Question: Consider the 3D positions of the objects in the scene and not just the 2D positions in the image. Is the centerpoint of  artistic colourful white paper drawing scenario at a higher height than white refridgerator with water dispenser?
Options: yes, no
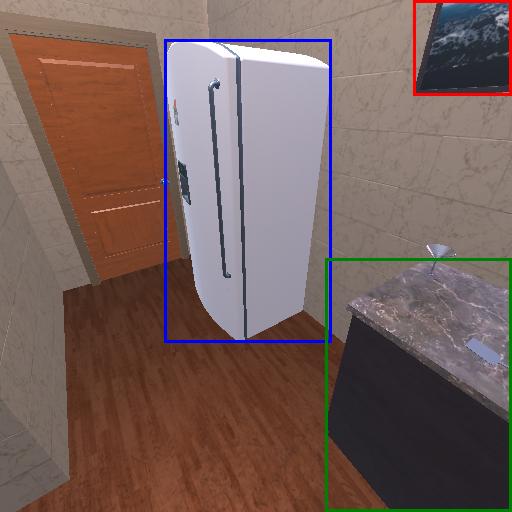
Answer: yes